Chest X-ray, PA view. Patient: 47 years old, sex F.
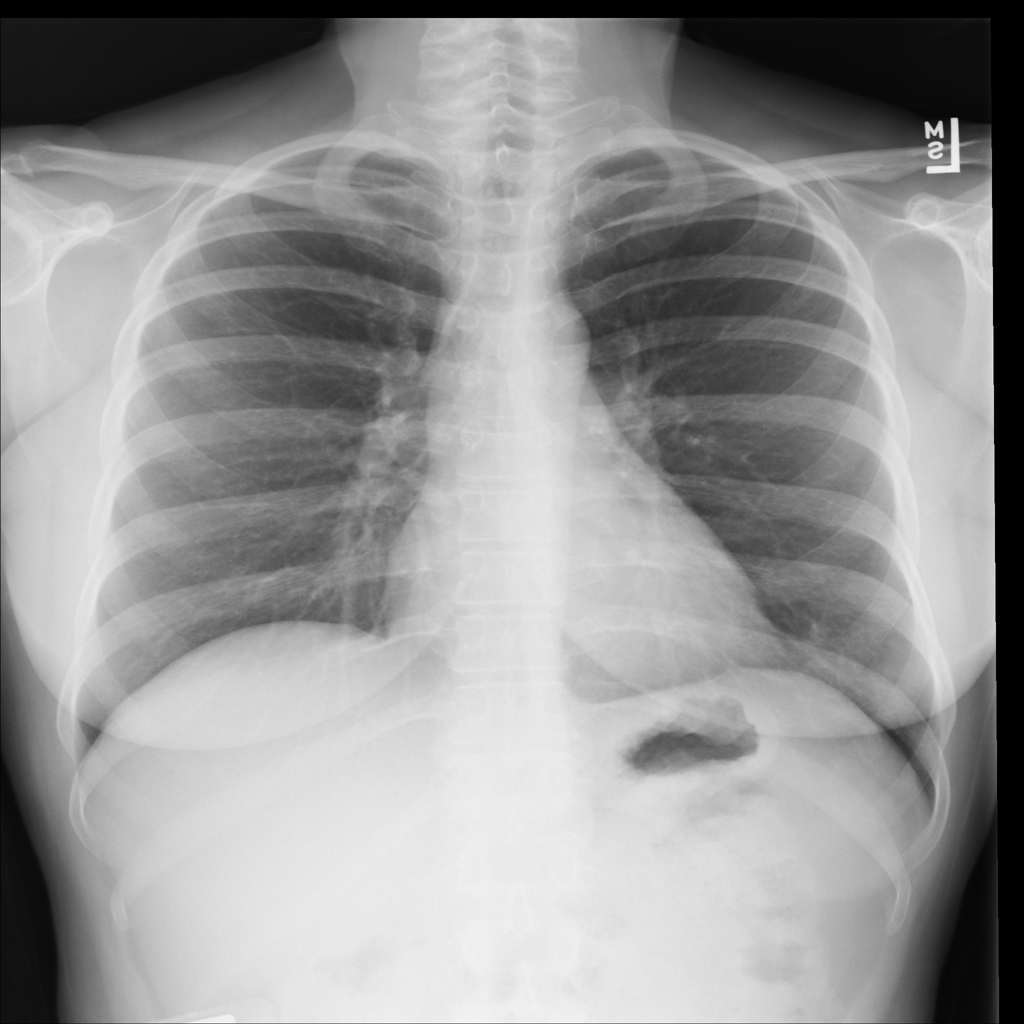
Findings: No Finding